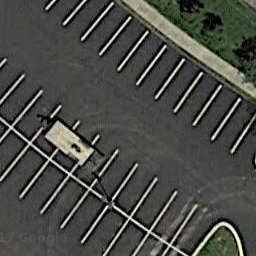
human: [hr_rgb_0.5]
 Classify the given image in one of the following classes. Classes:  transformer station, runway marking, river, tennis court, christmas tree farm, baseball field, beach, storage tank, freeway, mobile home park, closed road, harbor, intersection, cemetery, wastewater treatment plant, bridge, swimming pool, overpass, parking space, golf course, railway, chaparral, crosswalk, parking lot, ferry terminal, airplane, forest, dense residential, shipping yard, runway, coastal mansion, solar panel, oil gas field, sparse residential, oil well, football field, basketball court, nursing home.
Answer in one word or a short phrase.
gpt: parking space